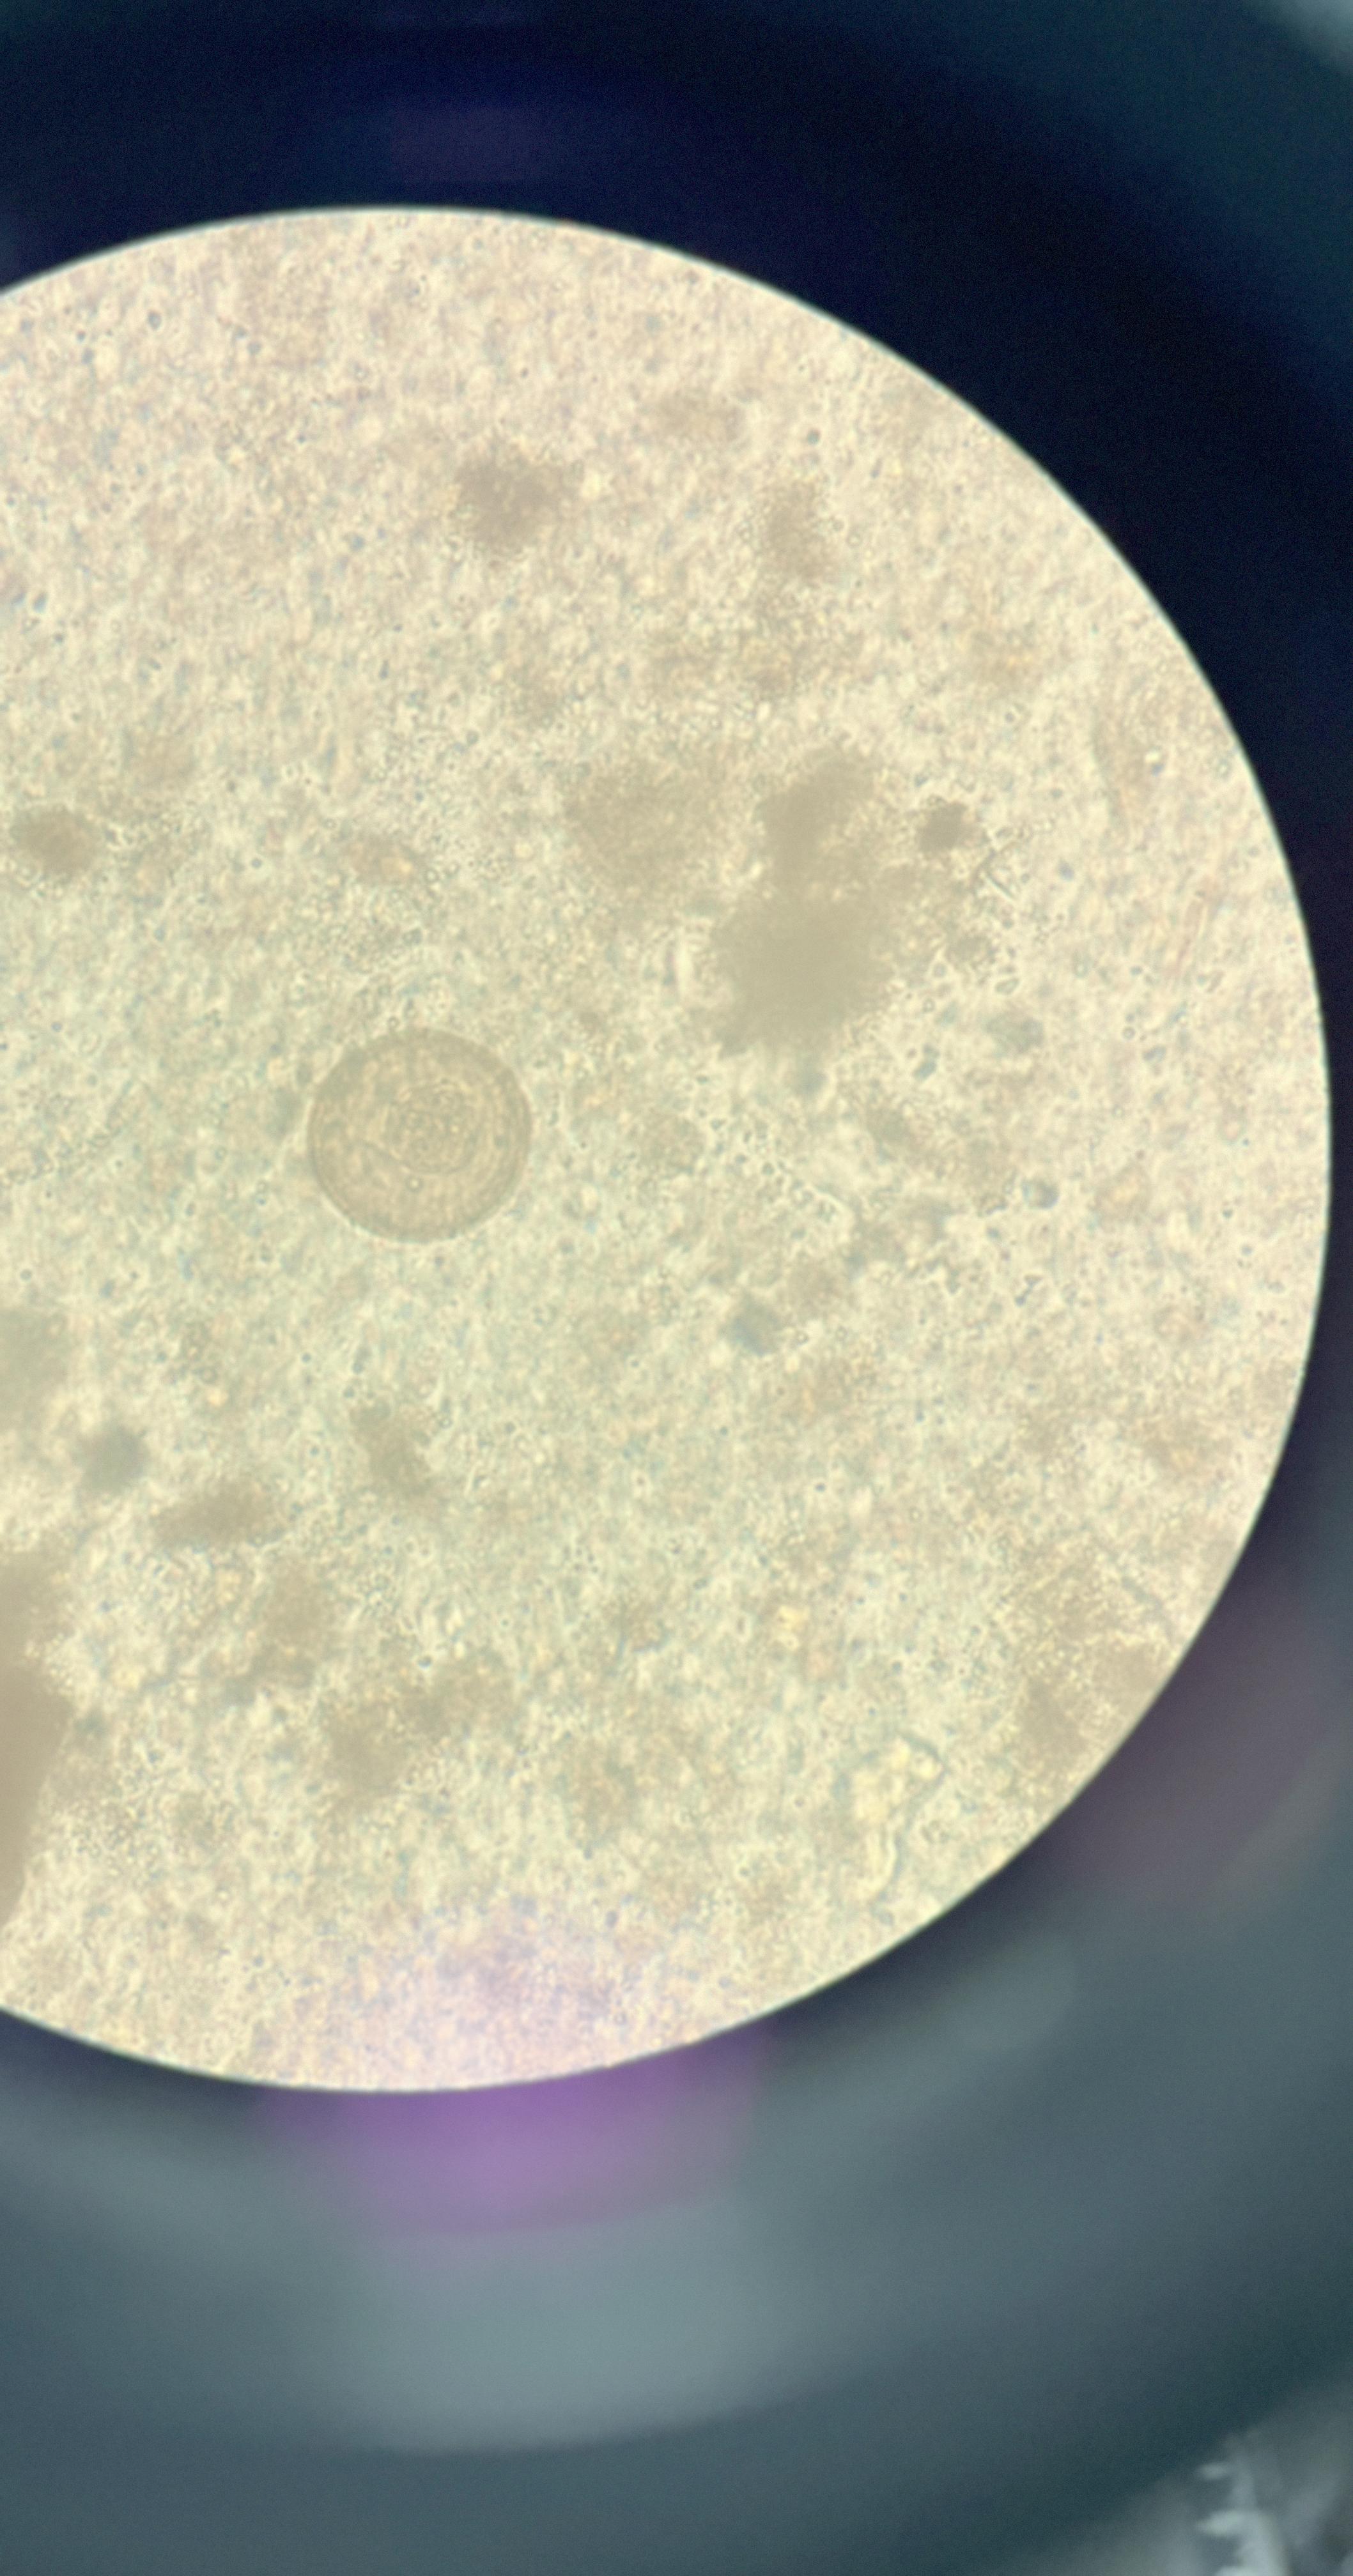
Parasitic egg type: Hymenolepis diminuta